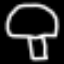
Label: mushroom